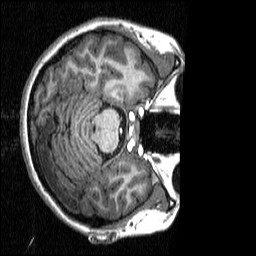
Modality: T1w
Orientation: axial